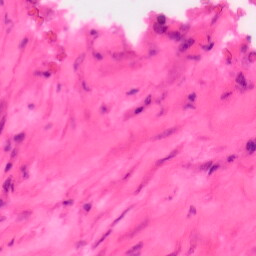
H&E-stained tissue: Colon